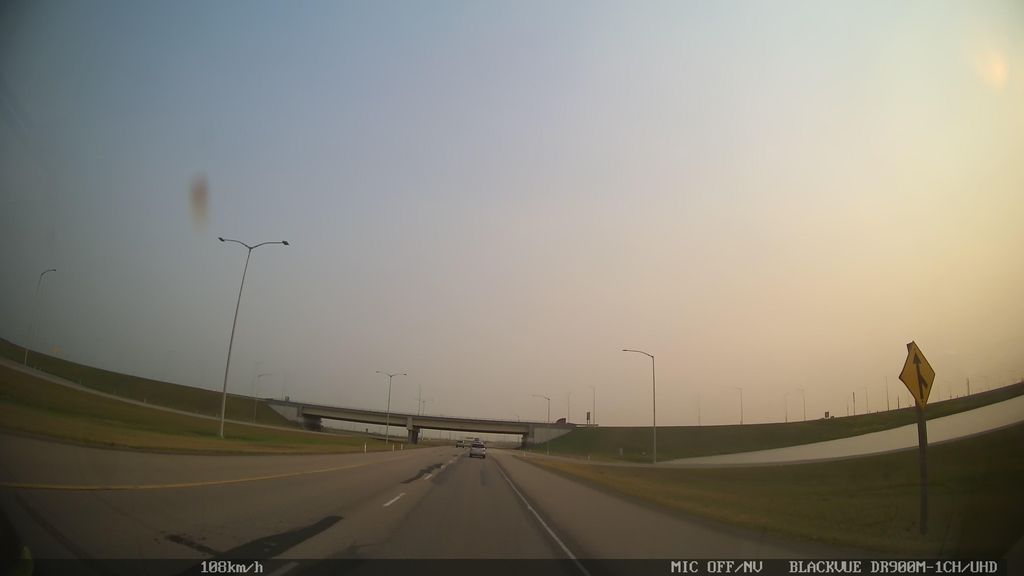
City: calgary